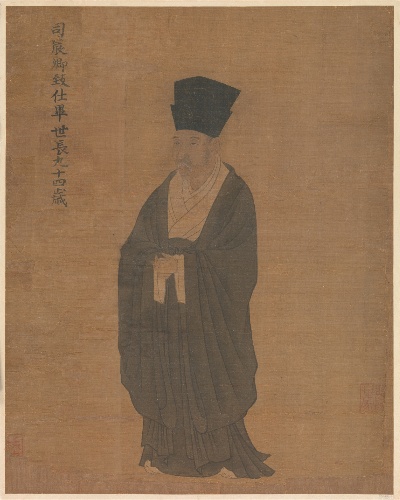
Title: 北宋 佚名 睢陽五老，畢世長像 冊頁|Portrait of Bi Shichang, from the set Five Old Men of Suiyang
Artist: Unidentified artist
Date: before 1056
Object type: Album leaf
Classification: Paintings
Medium: Album leaf; ink and color on silk
Culture: China
Period: Northern Song dynasty (960–1127)
Dimensions: Image: 15 3/4 x 12 5/8 in. (40 x 32.1 cm)
Department: Asian Art
Credit line: Rogers Fund, 1917
Accession year: 1917
Repository: Metropolitan Museum of Art, New York, NY
Tags: Portraits|Men